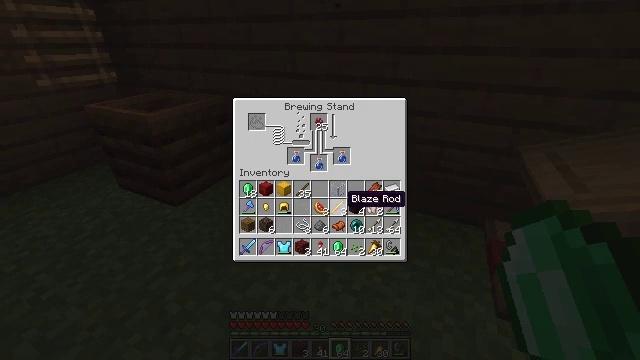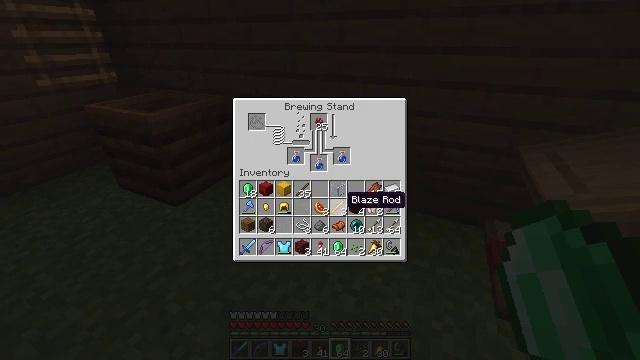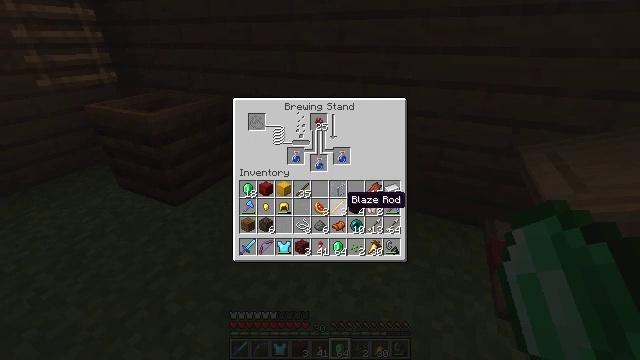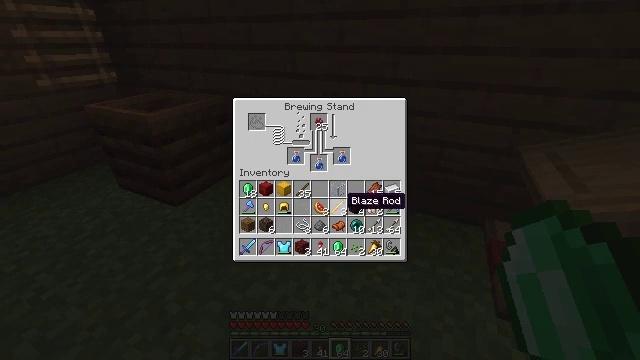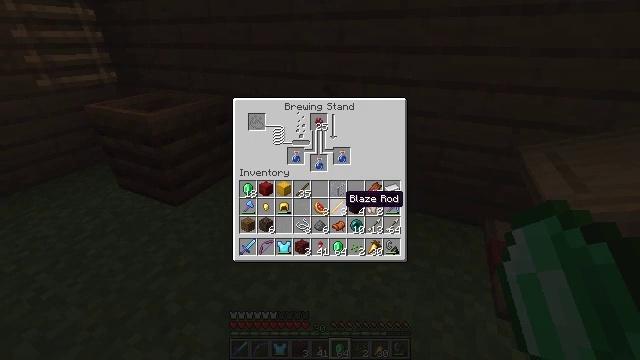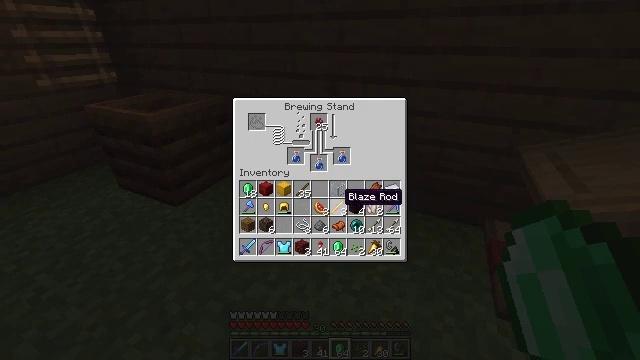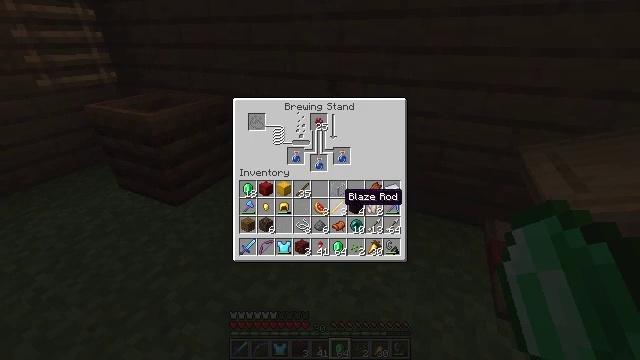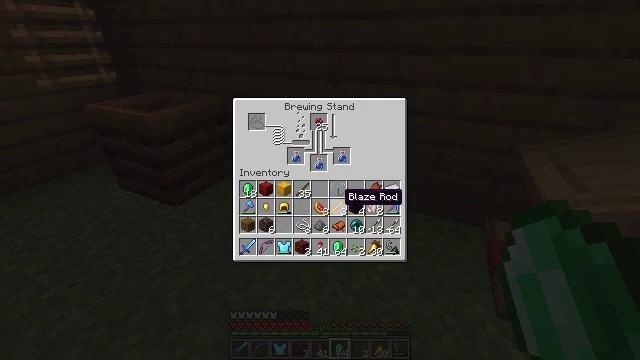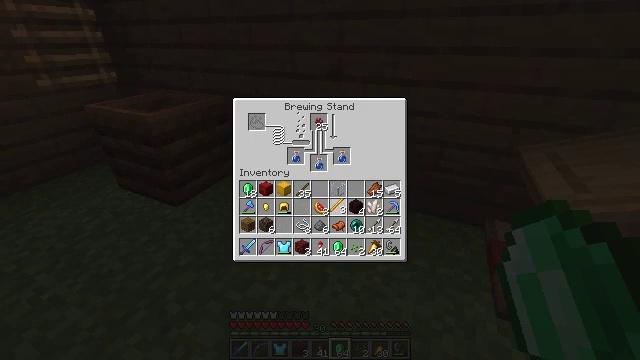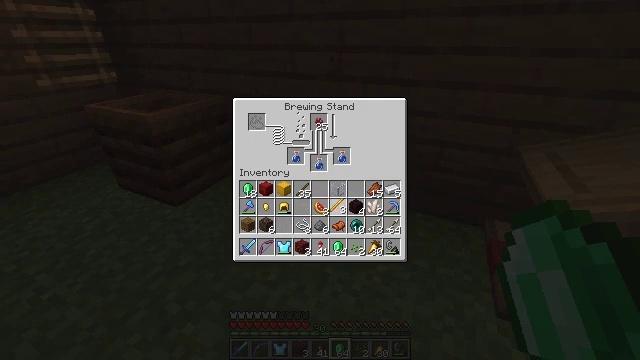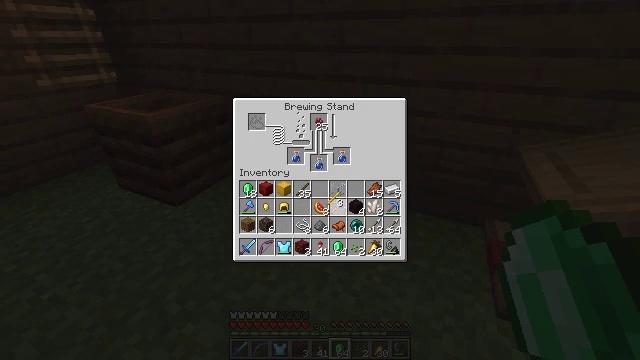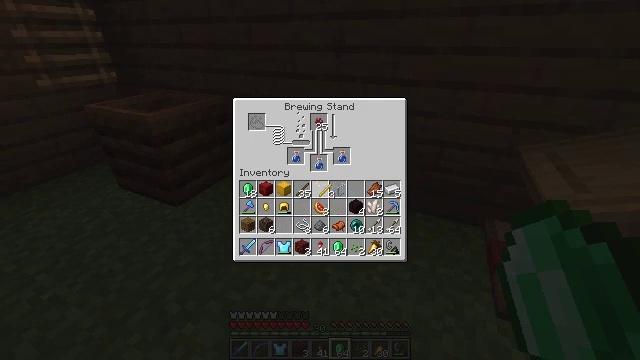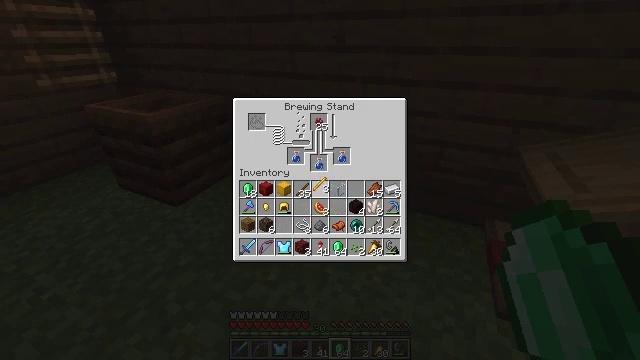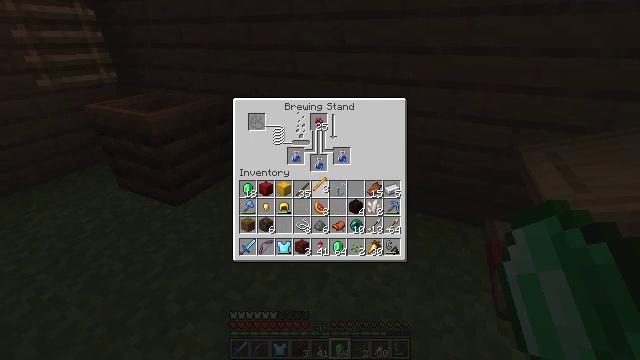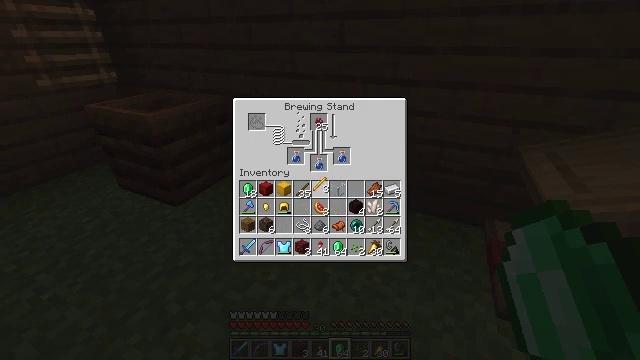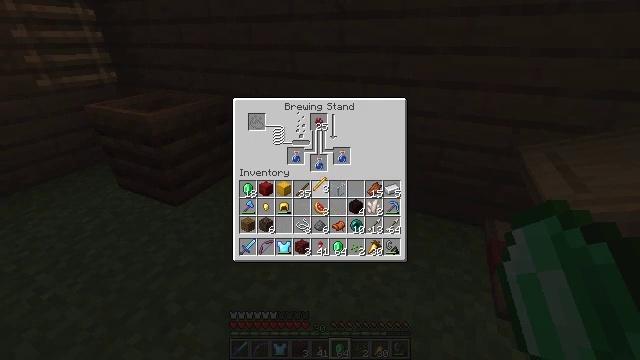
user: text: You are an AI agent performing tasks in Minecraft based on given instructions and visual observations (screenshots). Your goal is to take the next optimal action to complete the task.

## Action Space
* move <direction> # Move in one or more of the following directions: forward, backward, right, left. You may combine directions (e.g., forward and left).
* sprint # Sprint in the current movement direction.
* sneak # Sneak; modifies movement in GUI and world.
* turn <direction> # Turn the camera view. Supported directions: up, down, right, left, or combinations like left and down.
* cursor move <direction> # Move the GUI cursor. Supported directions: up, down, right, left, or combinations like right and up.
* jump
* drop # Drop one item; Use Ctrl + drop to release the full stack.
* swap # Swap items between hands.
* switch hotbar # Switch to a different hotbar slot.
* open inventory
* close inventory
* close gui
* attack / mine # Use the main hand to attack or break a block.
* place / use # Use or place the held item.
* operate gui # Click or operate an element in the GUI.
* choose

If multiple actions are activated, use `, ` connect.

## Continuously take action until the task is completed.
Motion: motion action
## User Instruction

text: Use the crafting interface to make blaze powder from blaze rods.
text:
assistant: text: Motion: sneak, operate gui
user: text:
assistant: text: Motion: sneak, operate gui
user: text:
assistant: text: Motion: sneak, operate gui
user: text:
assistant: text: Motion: sneak
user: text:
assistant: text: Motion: no_op
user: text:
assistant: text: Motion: no_op
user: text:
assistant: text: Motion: no_op
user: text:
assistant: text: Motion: operate gui
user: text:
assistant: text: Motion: operate gui
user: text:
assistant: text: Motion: no_op
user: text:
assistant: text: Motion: cursor move left and up
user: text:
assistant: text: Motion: no_op
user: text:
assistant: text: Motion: no_op
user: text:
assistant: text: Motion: operate gui
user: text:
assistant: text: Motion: operate gui
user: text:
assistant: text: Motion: no_op
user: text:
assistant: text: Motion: no_op
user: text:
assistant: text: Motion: no_op
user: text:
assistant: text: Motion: close gui
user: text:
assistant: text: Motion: open inventory
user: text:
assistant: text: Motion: no_op
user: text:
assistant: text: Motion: close inventory
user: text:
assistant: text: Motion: close inventory
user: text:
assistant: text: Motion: close inventory
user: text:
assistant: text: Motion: open gui
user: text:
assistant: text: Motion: no_op
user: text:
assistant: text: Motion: no_op
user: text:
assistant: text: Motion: no_op
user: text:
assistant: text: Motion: cursor move right and down
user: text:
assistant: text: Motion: cursor move right